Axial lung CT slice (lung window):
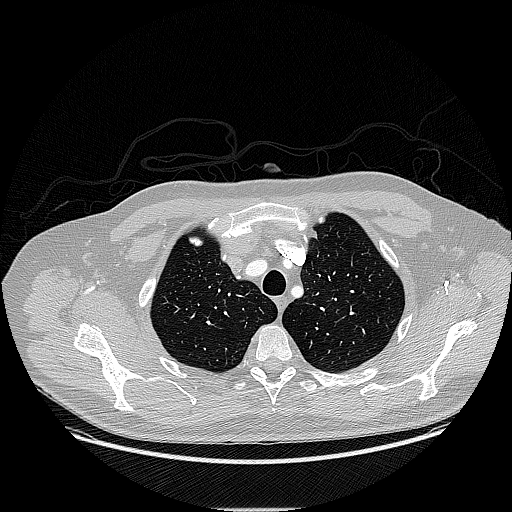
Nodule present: no